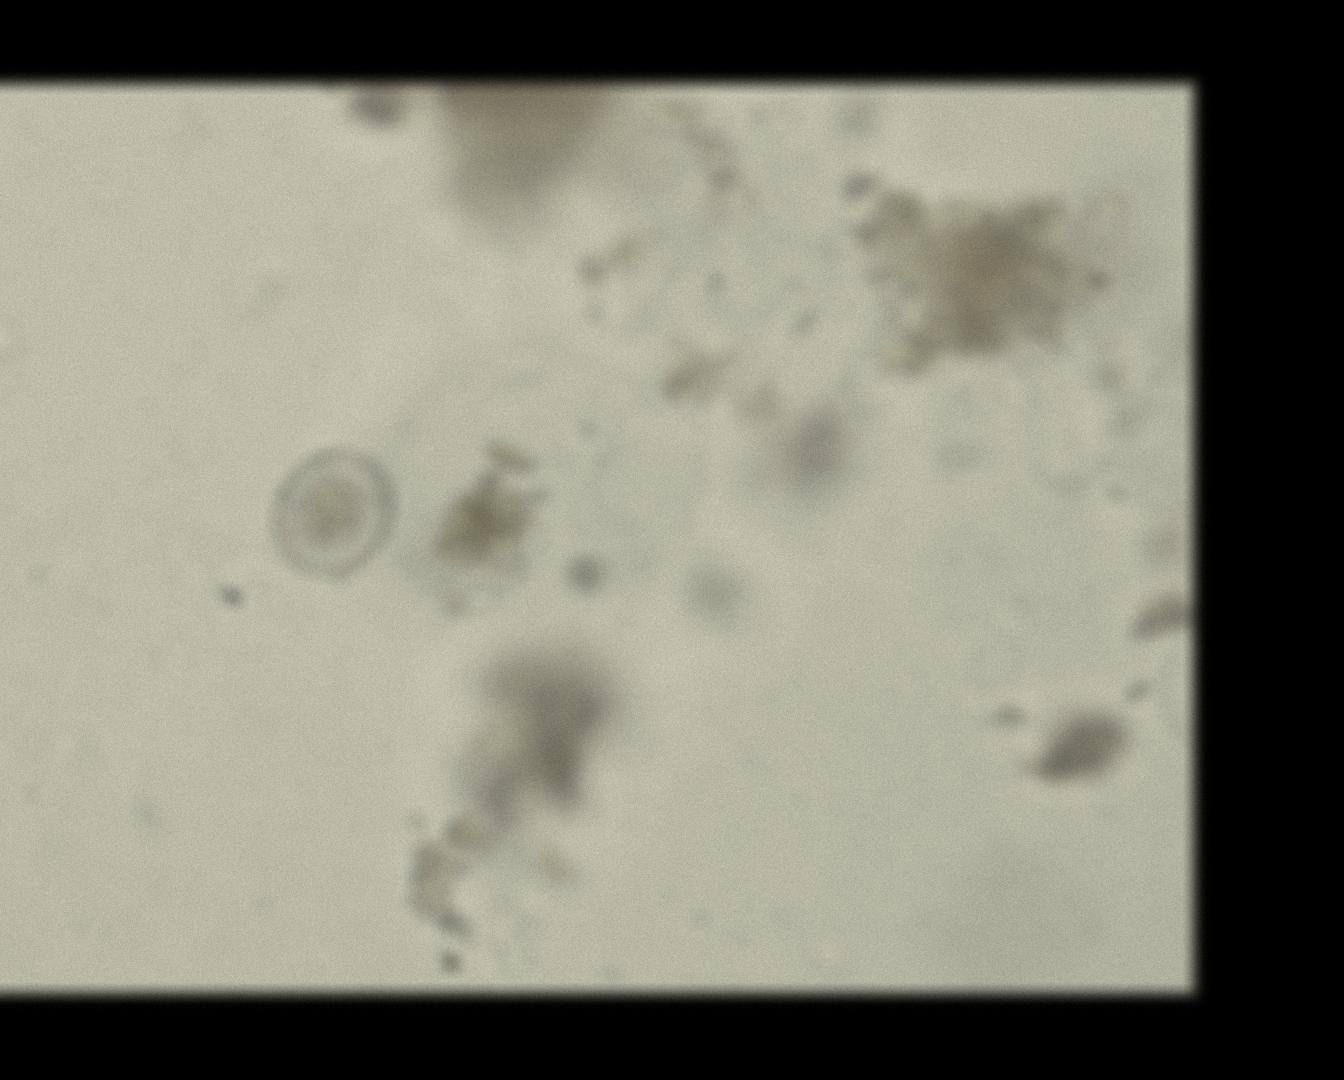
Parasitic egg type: Hymenolepis nana